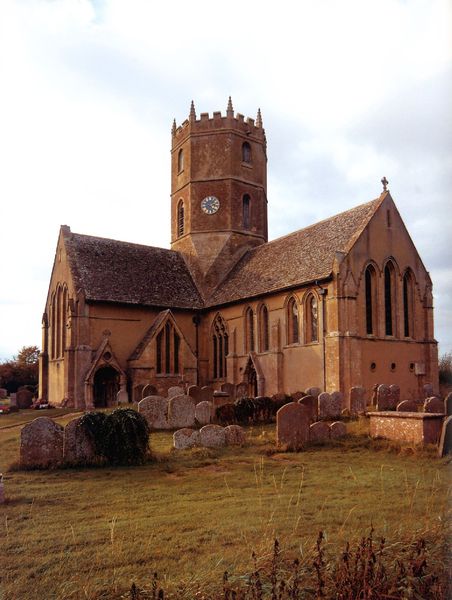
Titel: St Mary Parish Church, Uffington/Oxfordshire
Standort: Uffington (EU - GB - Oxfordshire)
Schlagwörter: himmel, wolken, gelb, fenster, orange, tür, dach, gebäude, gras, rot, wiese, alt, architektur, steine, hügel, kirche, land, pflanzen, england, gotik, turm, farbig, backstein, rauh, spitz, uhr, tor, foto, eingang, eckig, kreuz, friedhof, spitzbogen, grab, gräber, mittelalter, romanik, gothik, mittelalterlich, oktogon, achteck, sakralbau, turmuhr, urm, maßwerk, kreut, vierungsturm, querschiff, fiale, grabstein, grabsteine, freidhofskirche, trippelfenster